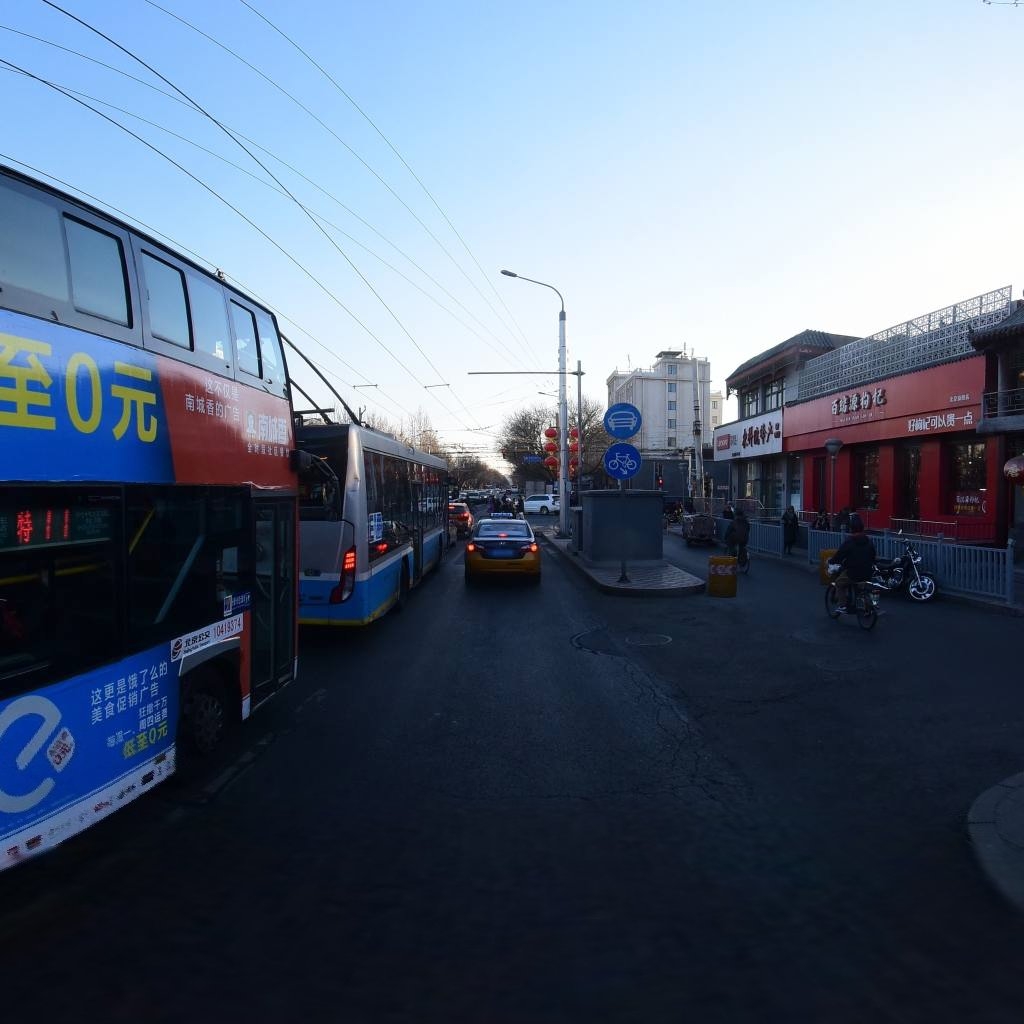
Region: Dongcheng
Road damage annotations: alligator crack, manhole cover, manhole cover, transverse crack